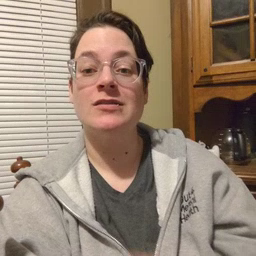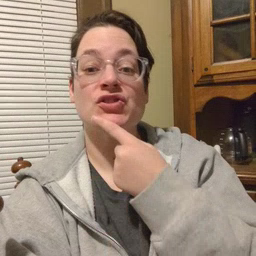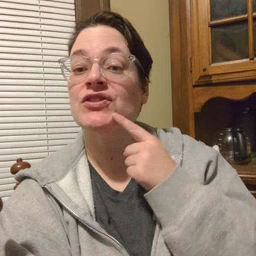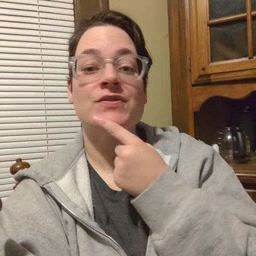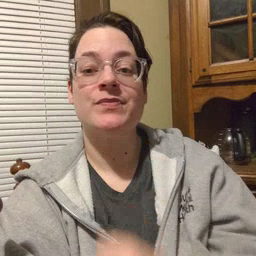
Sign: chin